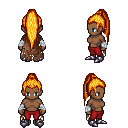
a pixel art fantasy rpg character, female body template, human, dark skin, brown tattered cape, red pants, light blonde extra-long topknot hairstyle, white cloth bandages, metal boots, four views (front, back, left, right), 2x2 character sprite sheet, small pixel art, hard edges, no anti-aliasing